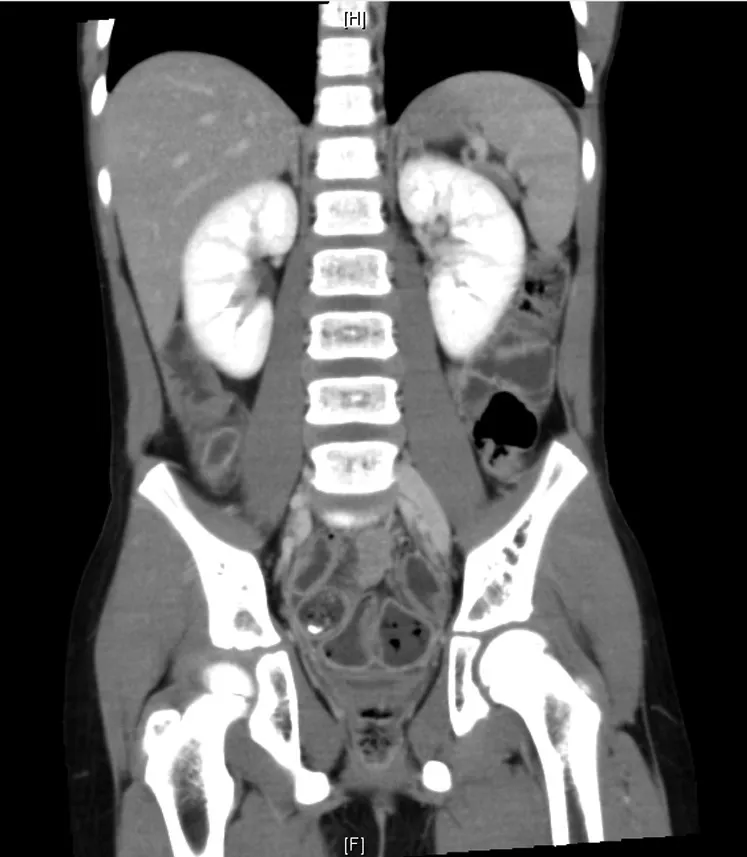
Abdominal CT revealed an engorged appendix with no hydronephrosis over the bilateral kidney.
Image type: radiology (ct)